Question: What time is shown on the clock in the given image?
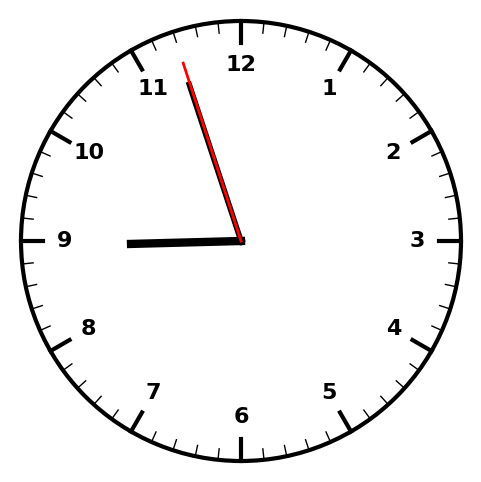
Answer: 08:56:57